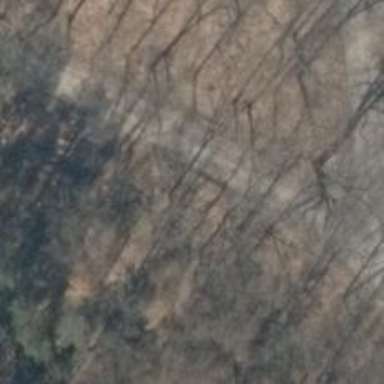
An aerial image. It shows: Gravel track with grade 2 quality.